Field crop: maize
Growth stage: 1
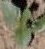
Species: datura